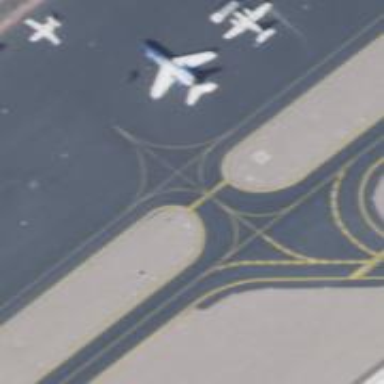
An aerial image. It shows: Taxiway at the airport with asphalt surface.